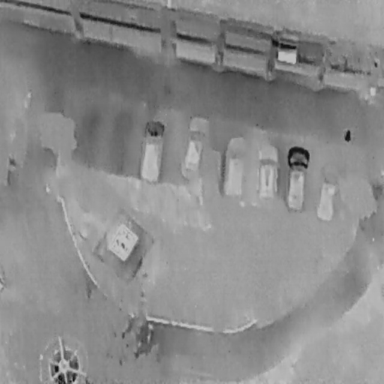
There is a Person in the infrared image.